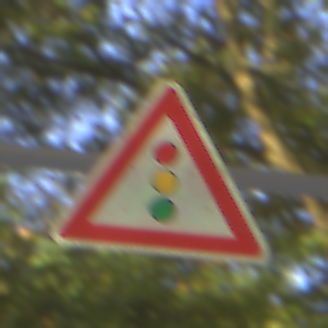
Verkehrszeichen: Lichtzeichenanlage
Umgebung: Outdoor, Nature
Tageszeit: SunriseSunset
Wetter: PartlyCloudy
Licht: Natural
Jahreszeit: NotSpecified
Kontrast: HighContrast